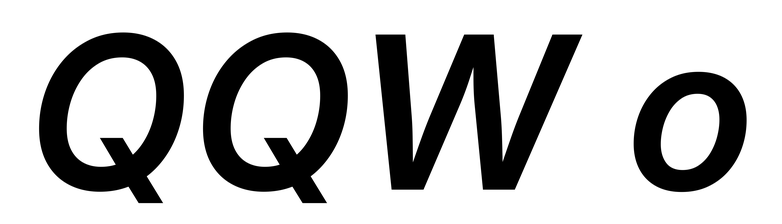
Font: Inter-Italic_SemiBold_Italic